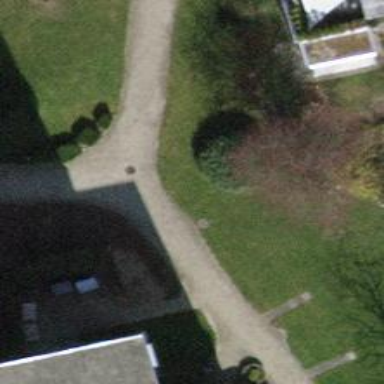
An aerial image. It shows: Paved footway.